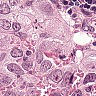
Metastatic tissue present: yes